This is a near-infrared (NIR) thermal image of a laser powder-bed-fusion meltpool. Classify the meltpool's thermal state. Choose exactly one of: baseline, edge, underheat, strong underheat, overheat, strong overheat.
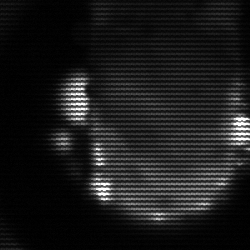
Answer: baseline